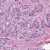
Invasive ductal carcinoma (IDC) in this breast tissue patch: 1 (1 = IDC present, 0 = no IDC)